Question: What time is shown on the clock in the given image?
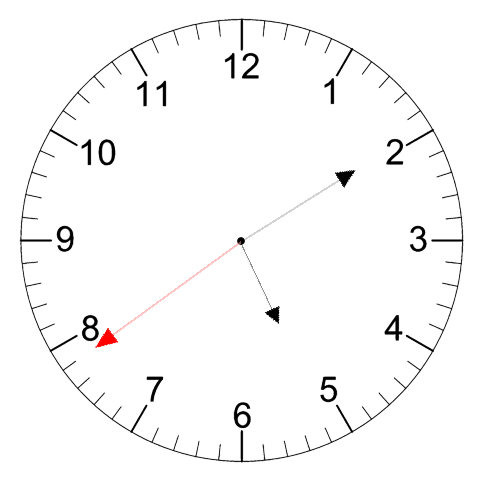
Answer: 05:09:39